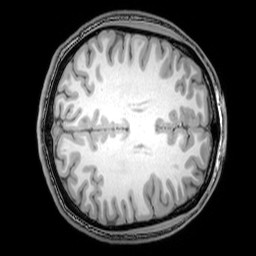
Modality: T1w
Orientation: axial
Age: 21
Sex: male
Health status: healthy
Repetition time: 0.081 s
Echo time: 0.037 s